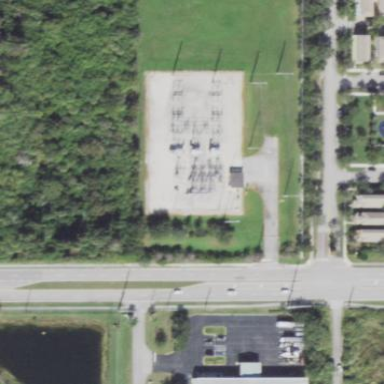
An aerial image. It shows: Outdoor distribution power substation.